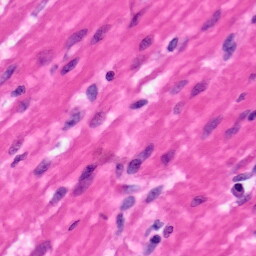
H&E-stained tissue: Pancreatic